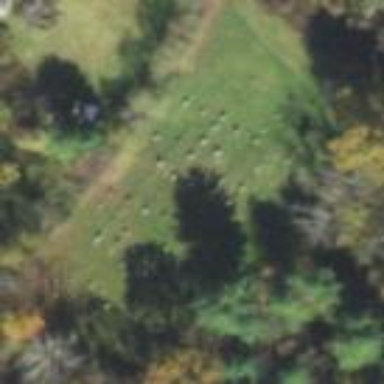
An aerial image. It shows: Cemetery.